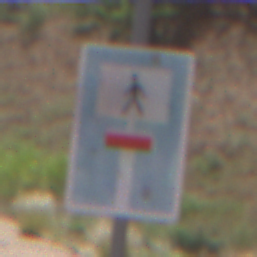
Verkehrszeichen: SackgasseFussgaengerDurchlaessig
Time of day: Midday
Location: Outdoor (RoadRail)
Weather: Clear
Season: NotSpecified
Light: Natural